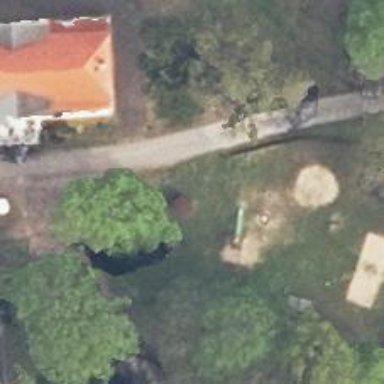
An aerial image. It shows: Shelter.